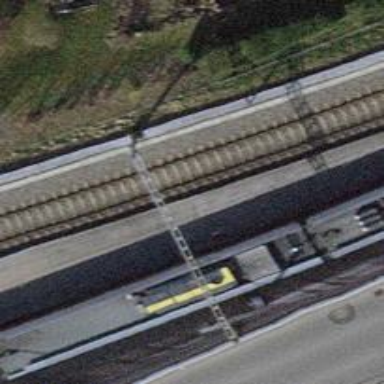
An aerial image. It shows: Railway switch.